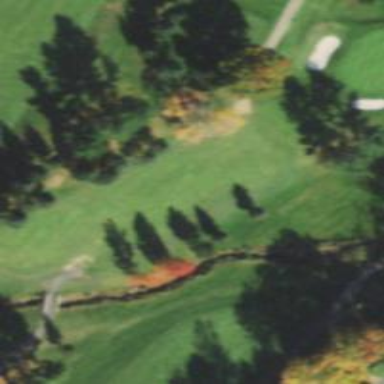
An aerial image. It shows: Golf hole.